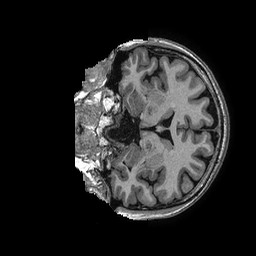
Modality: T1w
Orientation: coronal
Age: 43
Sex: female
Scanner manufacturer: ge
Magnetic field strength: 3 T
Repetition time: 0.006952 s
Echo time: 0.00292 s